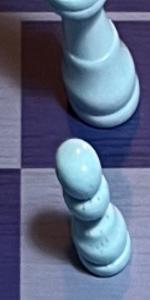
Label: Pawn_White